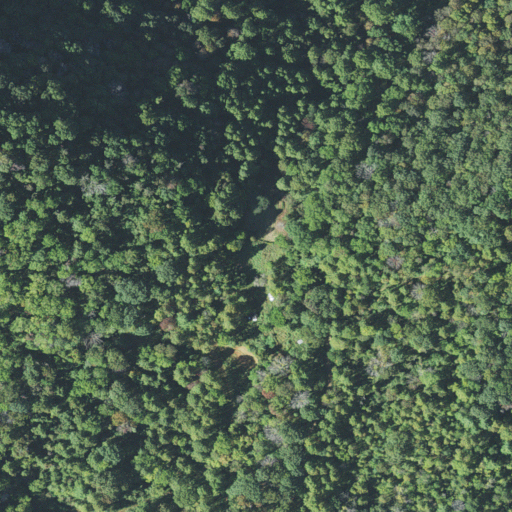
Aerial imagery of gap in North Carolina named Boyd Gap containing only deciduous forest